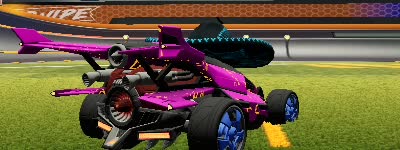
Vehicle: aftershock